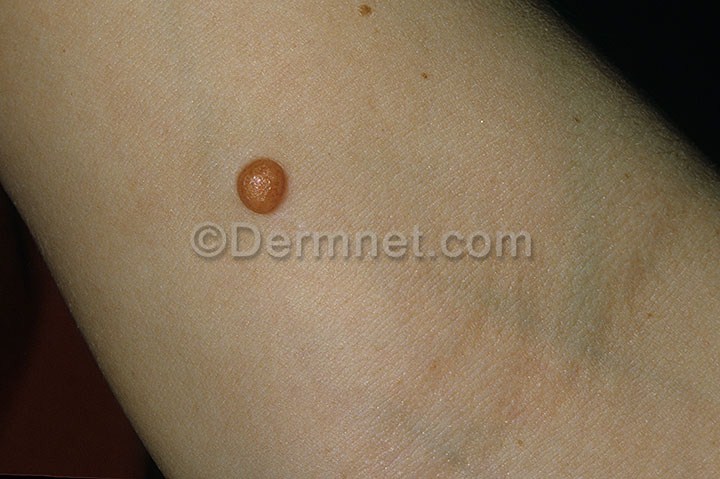
Disease: Melanoma Skin Cancer Nevi and Moles